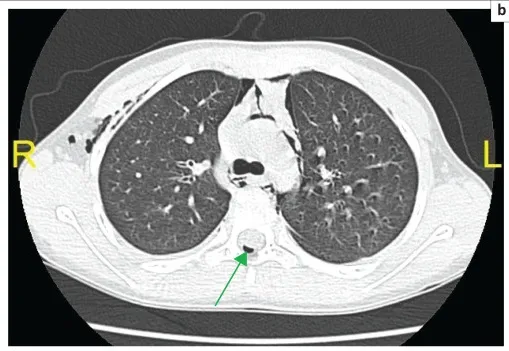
(a and b) Sagittal reconstructed image through the thoracic spine and axial image at level of carina, lung settings, demonstrating epidural emphysema (green arrow).
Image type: radiology (ct)